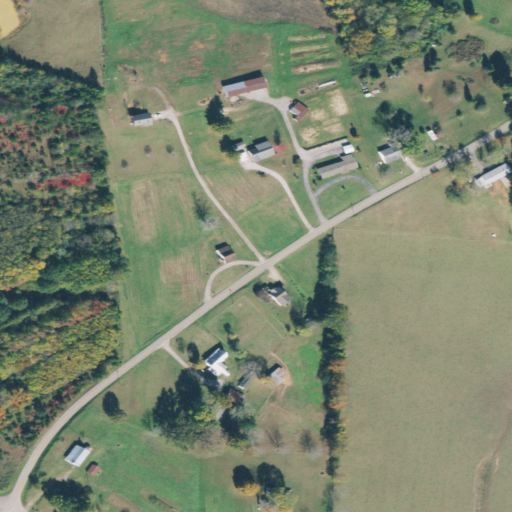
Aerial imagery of valley in Tennessee named Hughes Cove containing pasture, open development, low intensity development, mixed forest, and medium intensity development